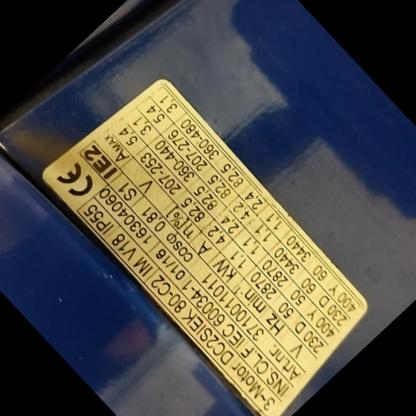
Klasa: tabliczka-znamionowa